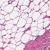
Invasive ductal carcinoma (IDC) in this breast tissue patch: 0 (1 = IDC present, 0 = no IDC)